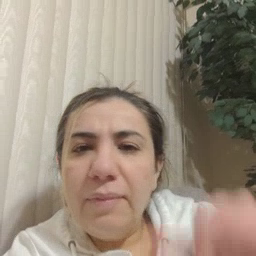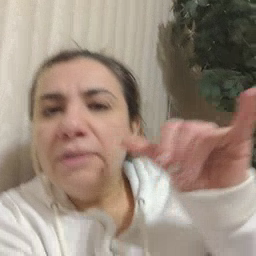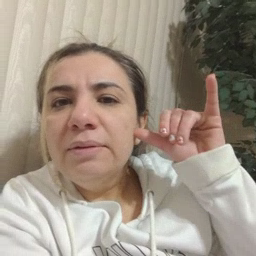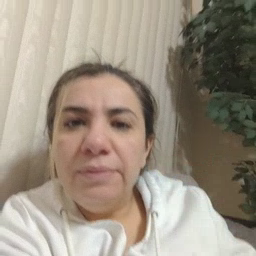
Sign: yesterday